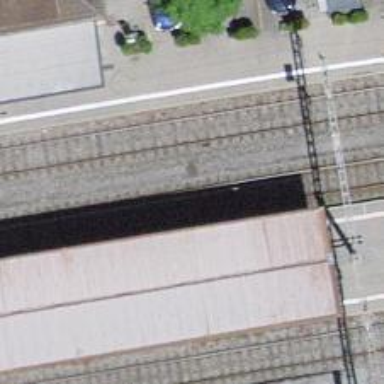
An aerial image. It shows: Single railway track with electrified contact line.